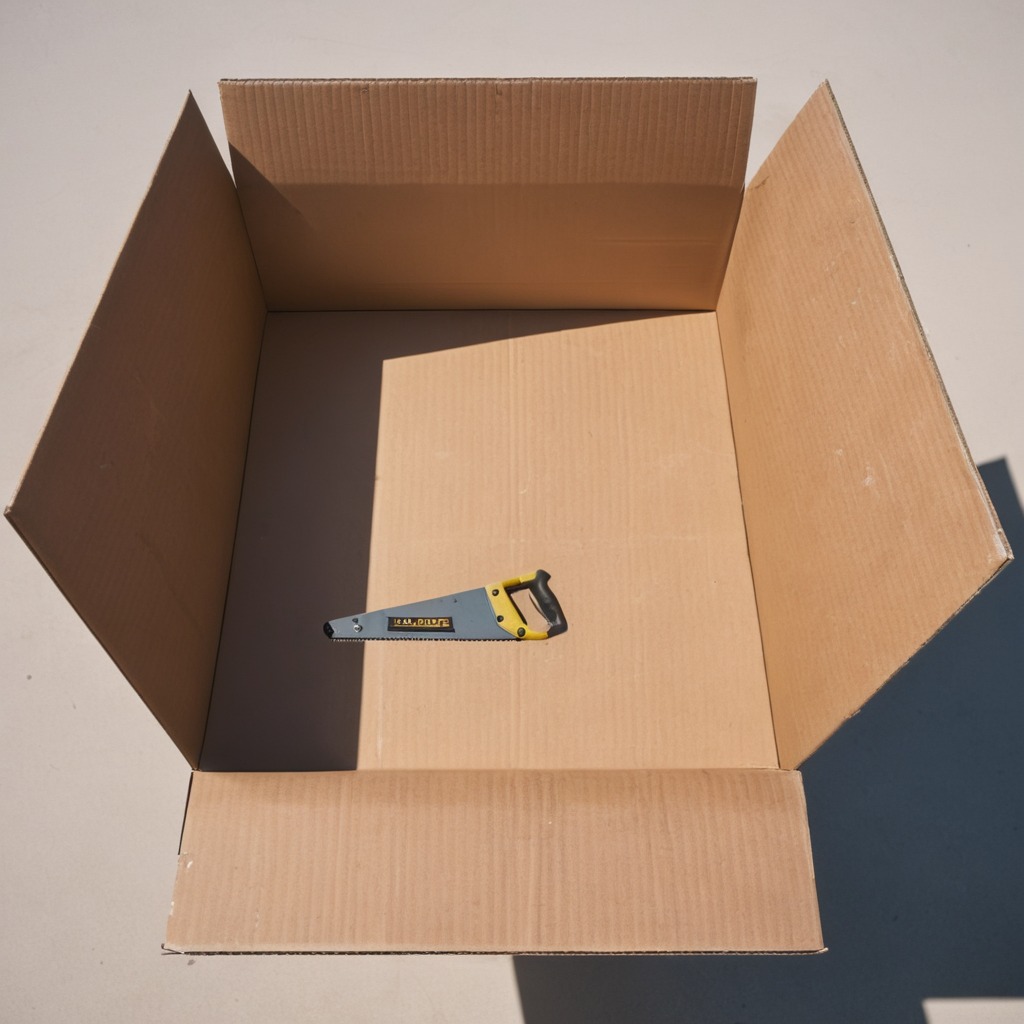
A metal saw is lying on a clean dry cardboard box surface in an outdoor workshop during daytime bright natural light soft shadows slightly creased but